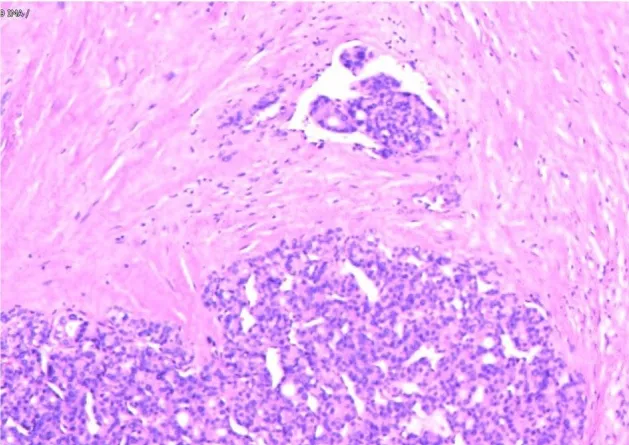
Follicular thyroid carcinoma. (Hematoxylin and eosin staining of histological slides, x 200).
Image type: pathology (h&e)